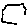
Label: hexagon